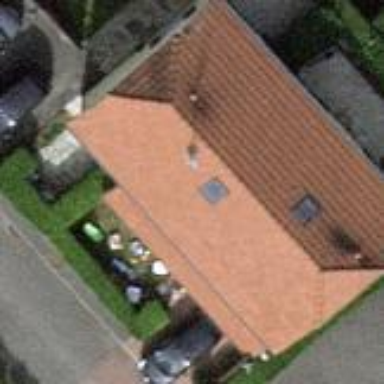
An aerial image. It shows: Half-hipped roof house.